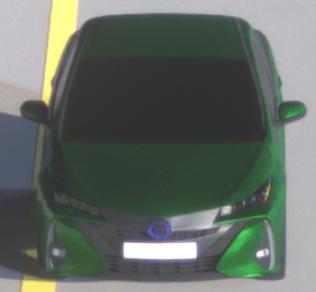
Make: Toyota
Model: Prius 1.8 Plug-In Hybrid
Detailed model: Prius (XW5) Plug-In
Model produced from: 2019/07
Model produced until: 2020/07
Doors: 5
Color: green
Road condition: dry road
Daytime: night
Contrast: high contrast